Question: I'm trying do make something like this: when you click the 'button', the 'listboxitem' collapses and shows some additional information:

I have already made something similar: details are showed when the whole item item is clicked.
Any ideas how to modify this style so collapsing will take place only if the button (or near it) is clicked?
:
'''
<Style x:Key="collapsingGridStyle" TargetType="{x:Type Grid}">
<Style.Triggers>
<DataTrigger
Binding="{Binding
Path=IsSelected,
RelativeSource=
{
RelativeSource
Mode=FindAncestor,
AncestorType={x:Type ListBoxItem}
}
}"
Value="False">
<Setter Property="Grid.Visibility"
Value="Collapsed"/>
</DataTrigger>
</Style.Triggers>
</Style>
'''
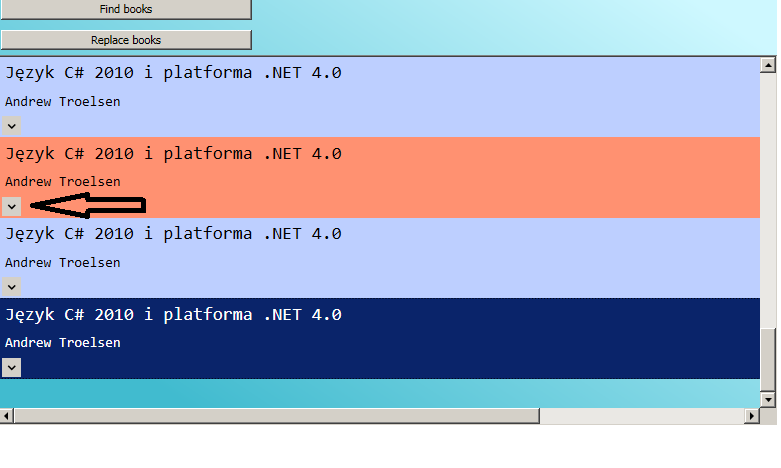
Answer: There are many ways how can you achieve this behavior. For example, you can use expander in listboxitem template.